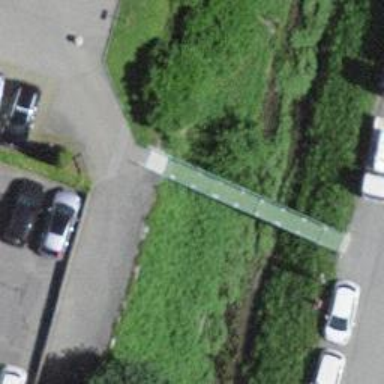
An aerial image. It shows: Pedestrian road.